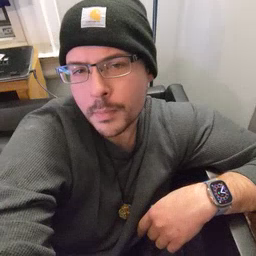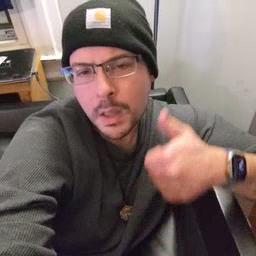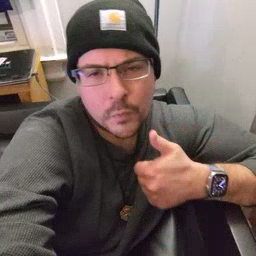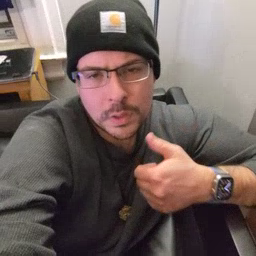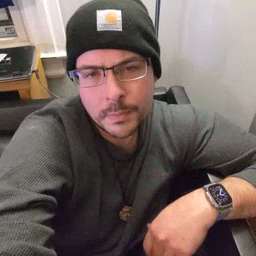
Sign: every